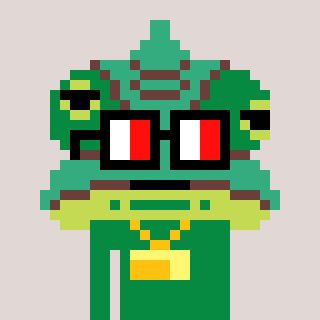
a pixel art character with square glasses with black frames and red eyes, a chameleon-shaped head and a green-colored body on a warm background